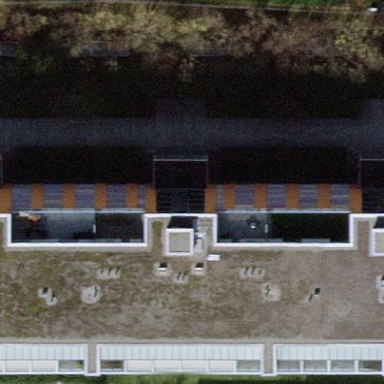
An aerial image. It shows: Building with flat roof.